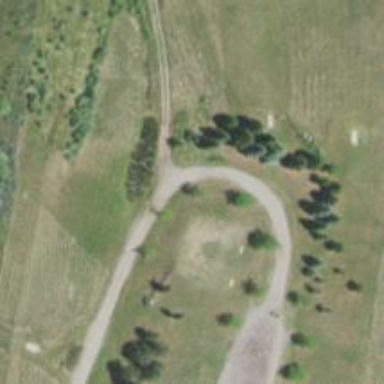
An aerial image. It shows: Disc golf basket.